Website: lowes
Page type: delivery-shipping
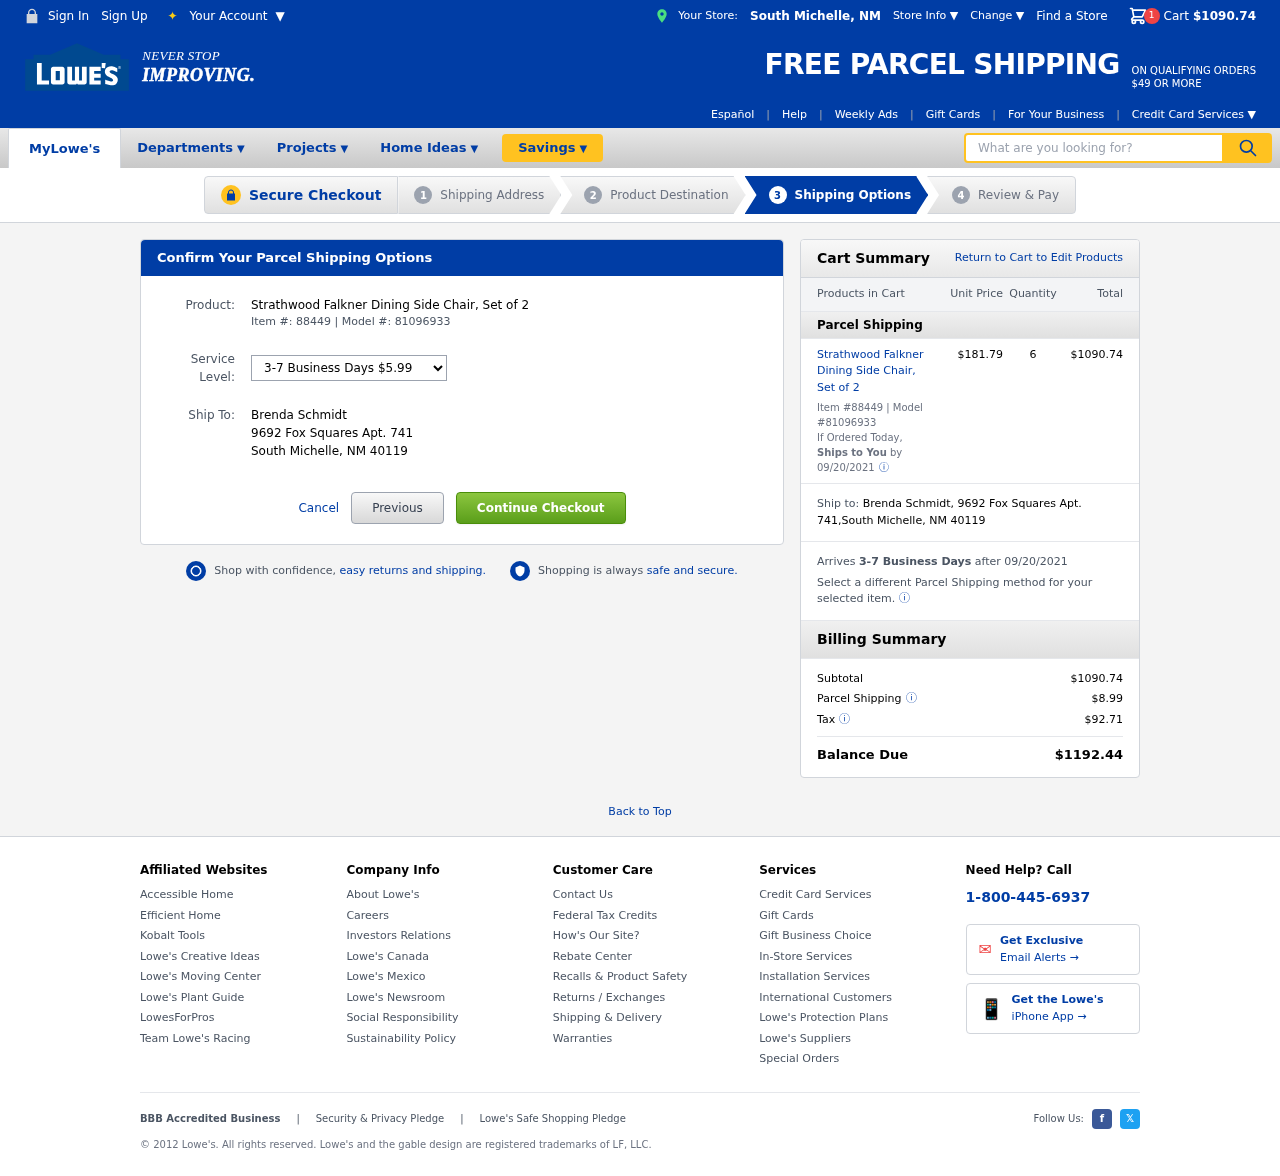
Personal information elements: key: PII_CITY
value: South Michelle
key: PII_FULLNAME
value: Brenda Schmidt
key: PII_POSTCODE
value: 40119
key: PII_STATE_ABBR
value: NM
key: PII_STREET
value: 9692 Fox Squares Apt. 741
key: PII_FULLNAME2
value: Brenda Schmidt
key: PII_CITY2
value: South Michelle
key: PII_STATE_ABBR2
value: NM
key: PII_POSTCODE_FULL
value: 40119
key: PII_POSTCODE_NUMERIC
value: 40119
Product elements: key: PRODUCT1_NAME
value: Strathwood Falkner Dining Side Chair, Set of 2
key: PRODUCT1_PRICE
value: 181.79
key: PRODUCT1_QUANTITY
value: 6
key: PRODUCT1_ITEM_NUMBER
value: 88449
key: PRODUCT1_MODEL_NUMBER
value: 81096933
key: PRODUCT1_NAME2
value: Strathwood Falkner Dining Side Chair, Set of 2
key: PRODUCT1_ITEM_NUMBER2
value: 88449
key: PRODUCT1_MODEL_NUMBER2
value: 81096933
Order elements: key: ORDER_SUBTOTAL
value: $1090.74
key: ORDER_DELIVERY_DATE
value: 09/20/2021
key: ORDER_ITEM_TOTAL
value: $1090.74
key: ORDER_DELIVERY_DATE2
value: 09/20/2021
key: ORDER_SHIPPING_COST
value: $8.99
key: ORDER_TAX
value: $92.71
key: ORDER_TOTAL
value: $1192.44
Search elements: key: HEADER_SEARCH
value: What are you looking for?